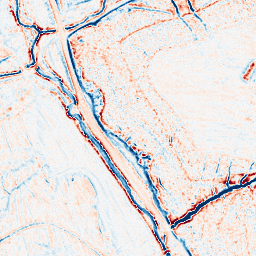
Category: edge_preserving
Decomposition family: bilateral
Decomposition parameters: d: 9
sigma_color: 100
sigma_space: 100
Upsampling method: quadratic
Upsampling parameters: scale: 4
Upsampling scale: 4